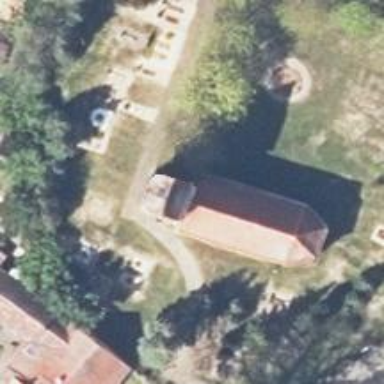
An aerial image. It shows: Place of worship.